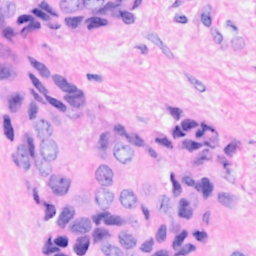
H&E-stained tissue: Breast